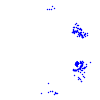
Particle: electron